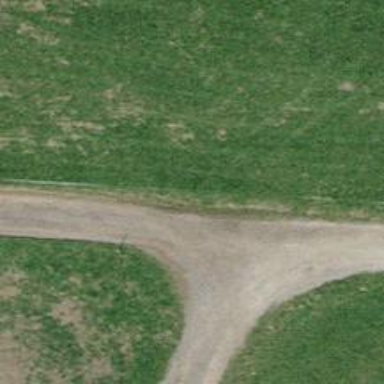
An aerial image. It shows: Gravel track with grade2 quality.